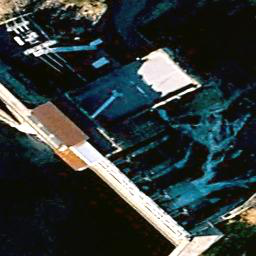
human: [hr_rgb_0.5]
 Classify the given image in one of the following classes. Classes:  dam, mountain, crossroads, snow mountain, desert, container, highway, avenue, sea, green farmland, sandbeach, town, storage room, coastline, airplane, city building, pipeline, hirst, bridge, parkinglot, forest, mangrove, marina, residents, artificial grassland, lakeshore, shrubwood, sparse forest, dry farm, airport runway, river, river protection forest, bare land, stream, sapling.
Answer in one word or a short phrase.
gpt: dam